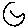
Label: moon